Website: macys
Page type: billing-address
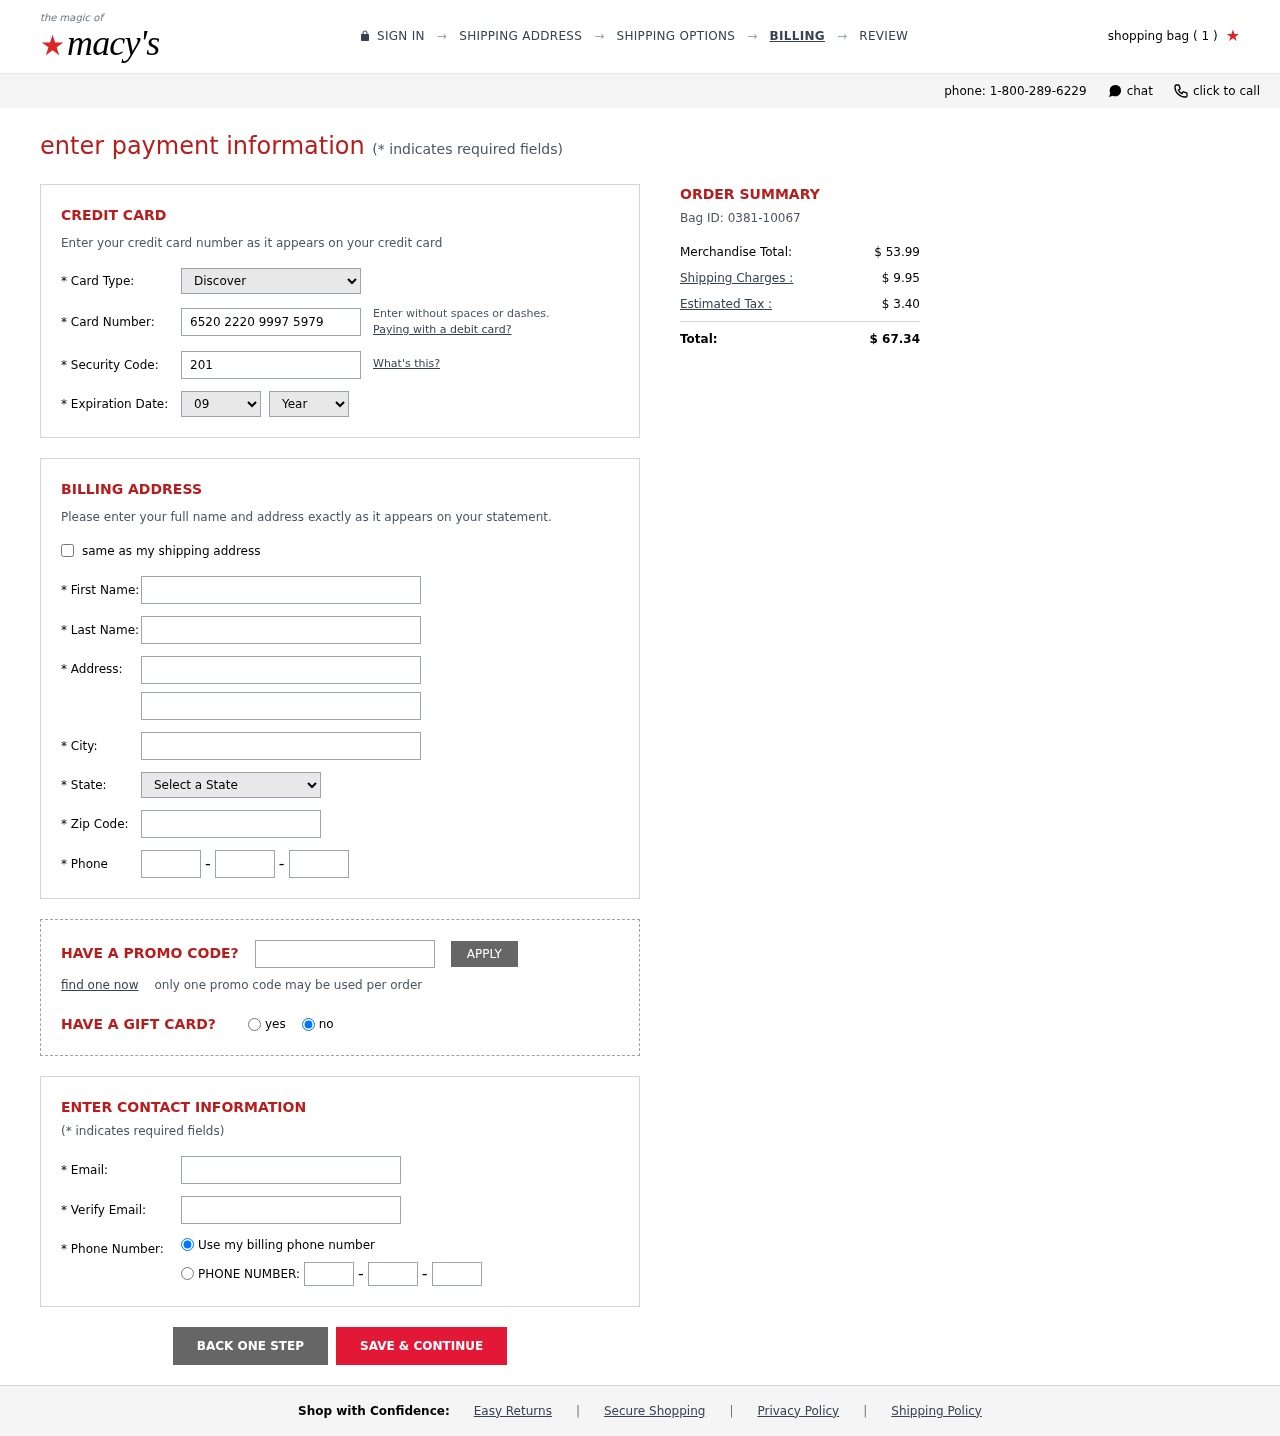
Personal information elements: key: PII_CARD_CVV
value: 201
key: PII_CARD_EXPIRY_MONTH
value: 09
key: PII_CARD_EXPIRY_YEAR
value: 30
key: PII_CARD_NUMBER
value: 6520 2220 9997 5979
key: PII_CARD_TYPE
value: Discover
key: PII_CITY
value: Mitchellstad
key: PII_EMAIL
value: jasonarmstrong@hotmail.com
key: PII_FIRSTNAME
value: Jason
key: PII_LASTNAME
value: Armstrong
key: PII_PHONE_AREA
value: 595
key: PII_PHONE_PREFIX
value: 530
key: PII_PHONE_SUFFIX
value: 0111
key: PII_POSTCODE
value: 84295
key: PII_STATE_ABBR
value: PR
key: PII_STREET
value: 591 Laura Drive
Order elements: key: ORDER_NUM_ITEMS
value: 1
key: ORDER_ID
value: Bag ID: 0381-10067
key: ORDER_SUBTOTAL
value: $ 53.99
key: ORDER_SHIPPING_COST
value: $ 9.95
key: ORDER_TAX
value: $ 3.40
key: ORDER_TOTAL
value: $ 67.34